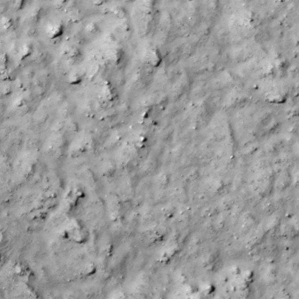
Label: non_frost